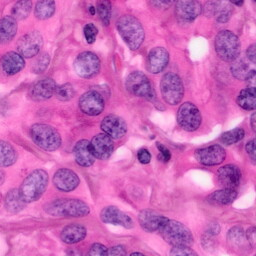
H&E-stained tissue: Pancreatic